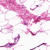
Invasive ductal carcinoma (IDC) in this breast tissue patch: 0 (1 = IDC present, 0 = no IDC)